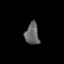
Tissue: prostate
Cell type: Epithelial cells
Senescence score: 0.3516
Nuclear area (px): 297
Mean DAPI intensity: 101.485